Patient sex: M
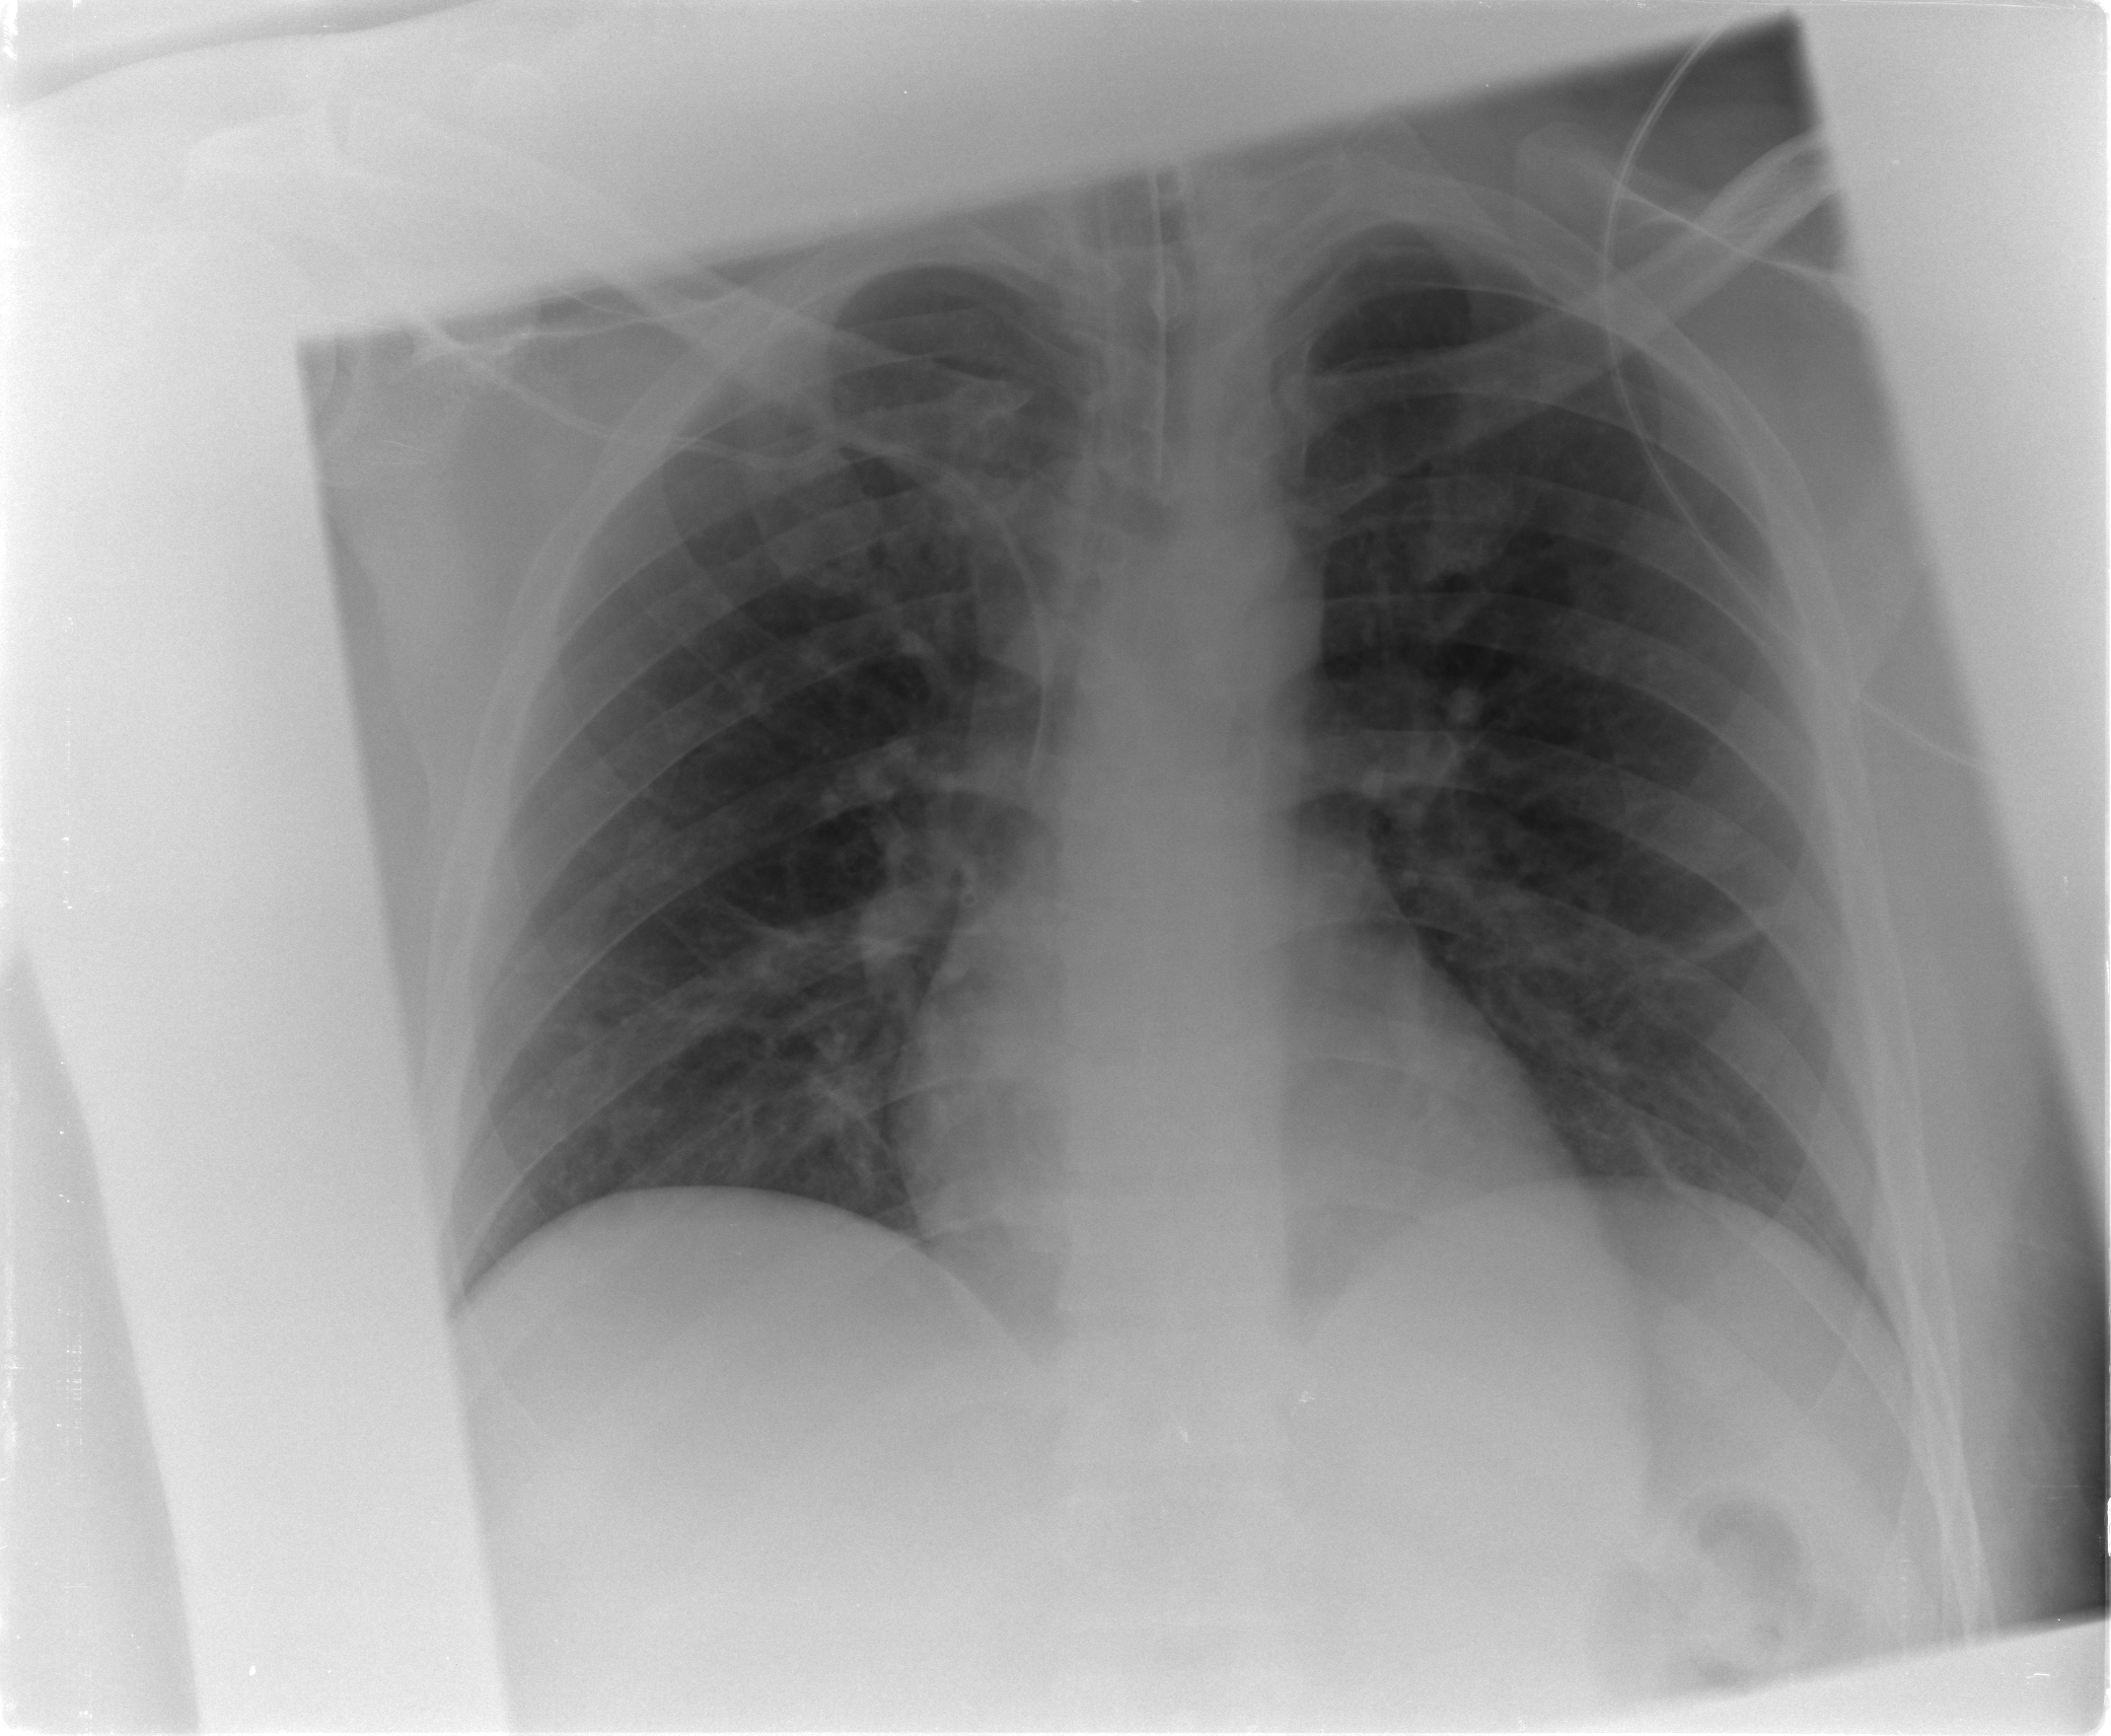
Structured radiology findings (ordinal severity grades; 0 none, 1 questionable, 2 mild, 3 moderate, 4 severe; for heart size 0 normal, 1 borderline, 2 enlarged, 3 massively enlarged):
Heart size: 0
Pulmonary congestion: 0
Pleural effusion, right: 0
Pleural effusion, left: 0
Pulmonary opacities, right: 0
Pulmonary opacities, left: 0
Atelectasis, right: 2
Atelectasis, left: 2